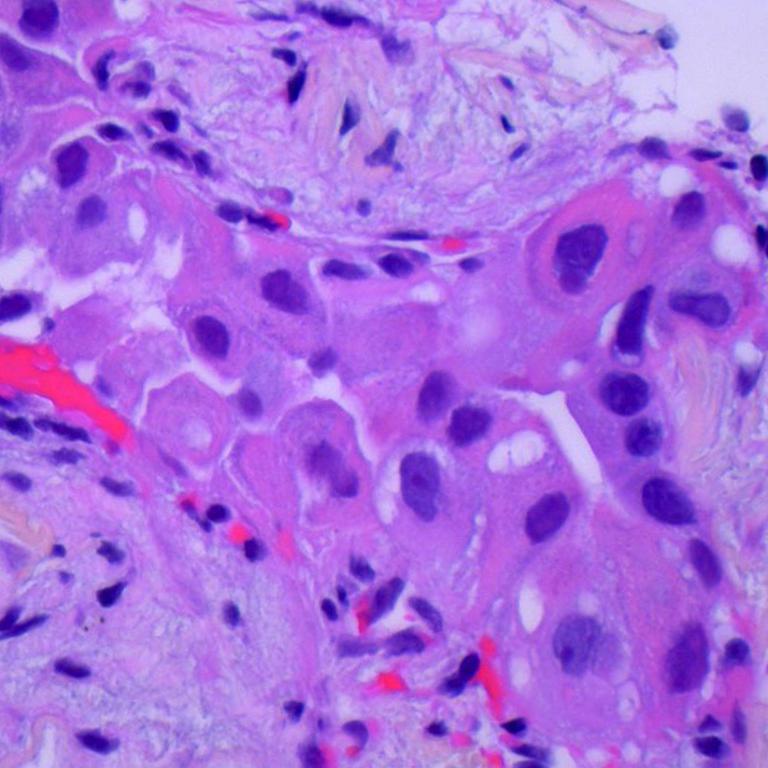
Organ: lung
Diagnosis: adenocarcinomas